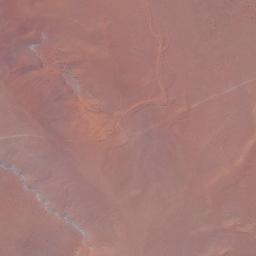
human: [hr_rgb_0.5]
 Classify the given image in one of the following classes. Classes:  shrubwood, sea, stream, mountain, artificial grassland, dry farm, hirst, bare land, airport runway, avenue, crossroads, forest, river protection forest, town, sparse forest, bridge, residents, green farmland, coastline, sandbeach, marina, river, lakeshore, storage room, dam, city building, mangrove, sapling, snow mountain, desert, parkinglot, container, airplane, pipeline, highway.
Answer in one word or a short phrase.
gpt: desert